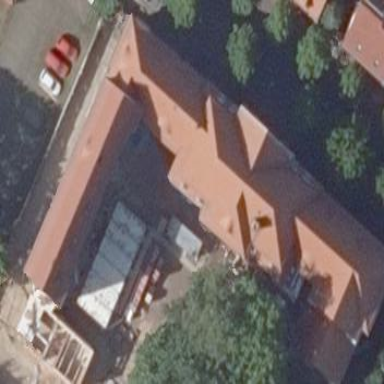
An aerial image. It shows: Courthouse building.